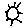
Label: sun